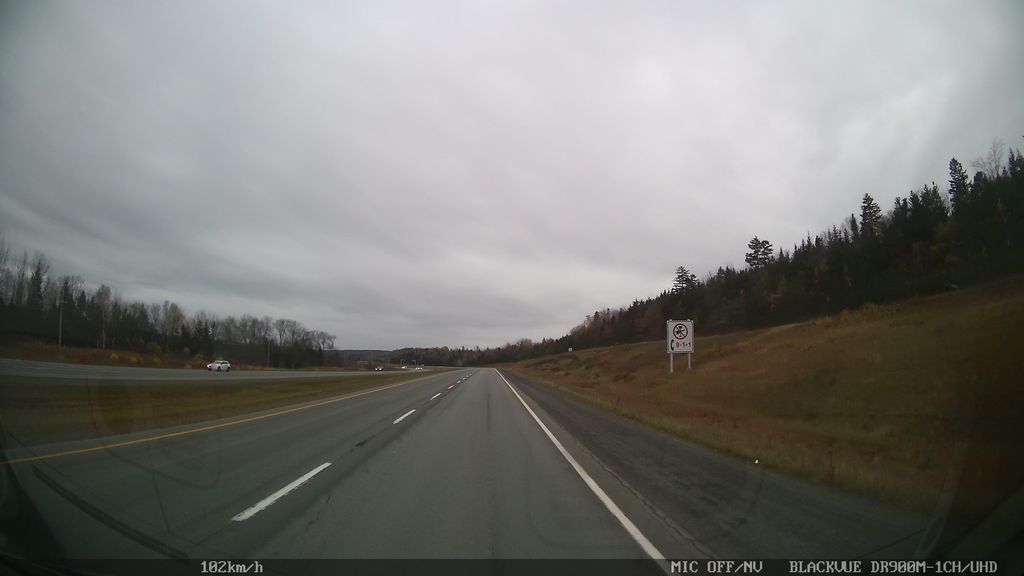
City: halifax